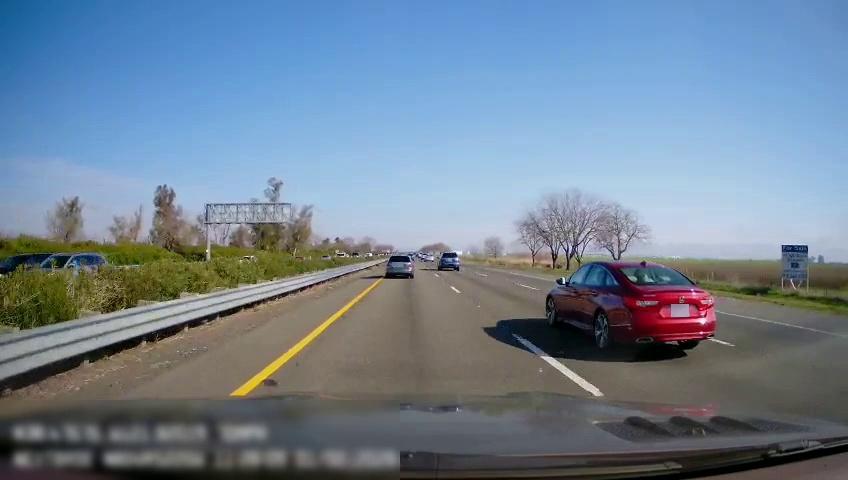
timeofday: Day
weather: Sunny
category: Drivable Space
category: Vehicles | SUV
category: Vehicles | SUV
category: Vehicles | Car
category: Vehicles | Car
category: Vehicles | SUV
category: Vehicles | Truck
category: Vehicles | SUV
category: Vehicles | Car
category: Vehicles | SUV
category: Lanes | Current Lane
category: Lanes | Current Lane
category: Lanes | Alternate Lane
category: Lanes | Alternate Lane
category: Traffic | Signs